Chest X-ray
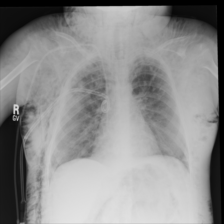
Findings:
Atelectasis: negative
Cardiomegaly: negative
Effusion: negative
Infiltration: negative
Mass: negative
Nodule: negative
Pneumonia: negative
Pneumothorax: positive
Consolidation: negative
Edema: negative
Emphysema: positive
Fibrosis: negative
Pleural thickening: negative
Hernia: negative